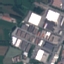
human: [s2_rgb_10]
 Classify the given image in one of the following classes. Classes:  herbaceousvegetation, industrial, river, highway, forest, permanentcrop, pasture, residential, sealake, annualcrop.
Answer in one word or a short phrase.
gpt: Industrial